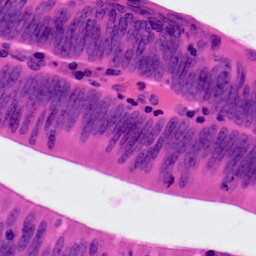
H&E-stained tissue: Colon